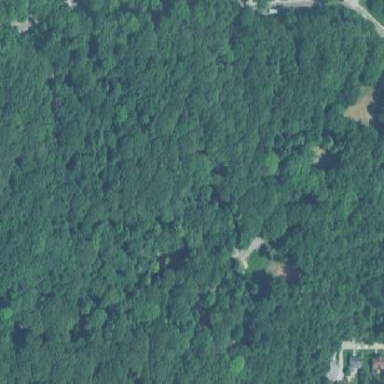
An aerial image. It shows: Park.